Question: The update screen that comes everytime is really annoying. How should I stop further suggesting?
I'm running 'Komodo Edit, version 7.1.2, build 10678, platform linux-x86_64. Built on Fri Aug 17 19:51:14 2012'.

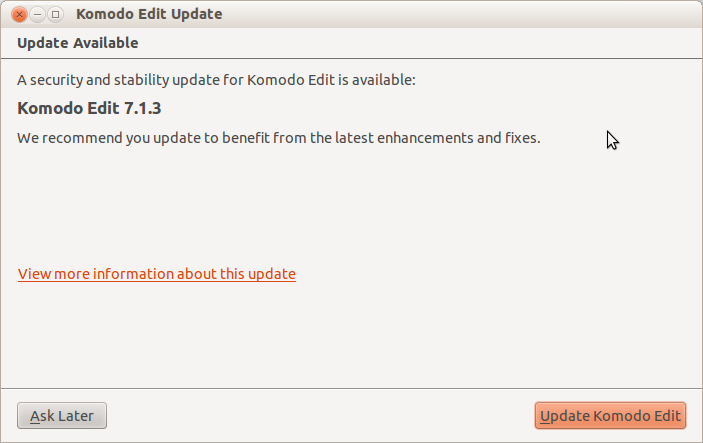
Answer: Please have a look at - <URL>
Gotta ask though - why don't you want to update to 7.1.3? Or 8.0 for that matter, which was released a while ago.